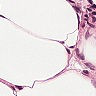
Metastatic tissue present: no